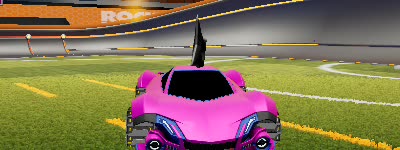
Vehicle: werewolf